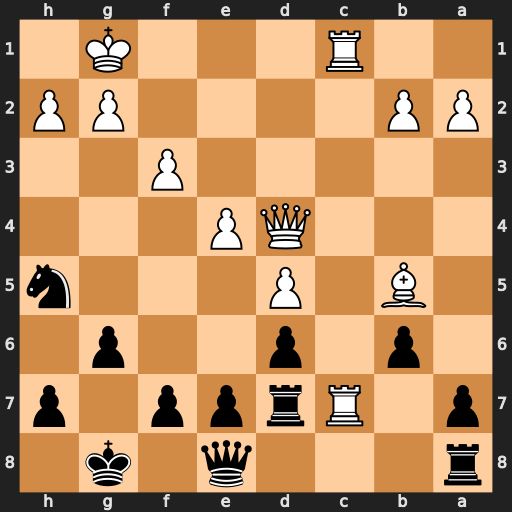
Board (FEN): r3q1k1/p1Rrpp1p/1p1p2p1/1B1P3n/3QP3/5P2/PP4PP/2R3K1
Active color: b
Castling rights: -
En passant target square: -
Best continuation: Rxc7 Rxc7 Qxb5